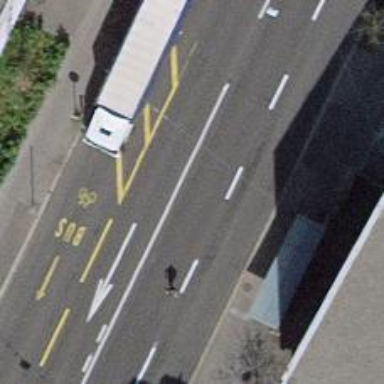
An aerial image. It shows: Secondary road with asphalt surface. There are sidewalks on both sides. The road has trolley wires and shared busway for cyclists on the left side.